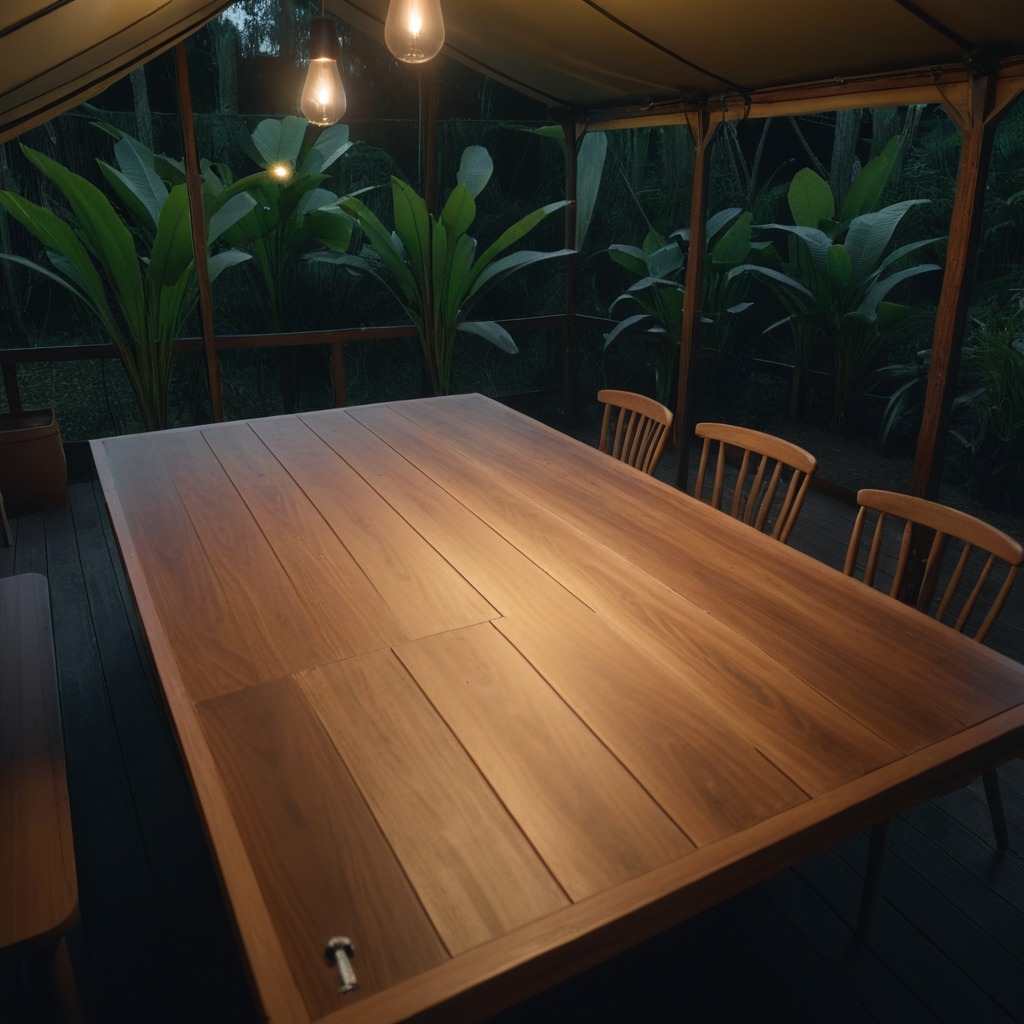
A metal screw lying on a wooden table inside a jungle field workshop tent at night dim ambient light soft shadows worn but